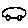
Label: car